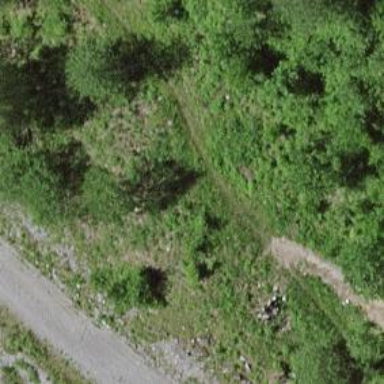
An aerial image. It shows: Ground path.